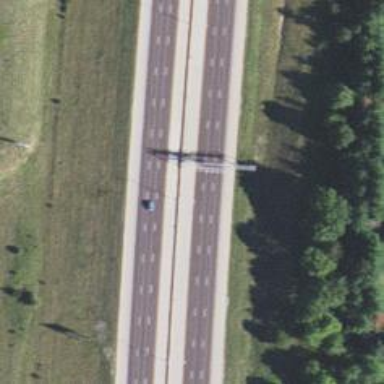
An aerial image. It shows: Motorway.